Question: I have a <URL>, if the password is correct.
Here is the script I run:
'''
<script>
var dataGlobal;
$('#in1').click(function(){
var reply = prompt("Password", "");
if(!reply) return; // user pressed cancel
$.post('/~std10093/scheduler_pass.php', {elements: reply}, function(data) {
if(data != "not")
alert("Password ok, press the second button to enter scheduler");
else
alert("prits");
dataGlobal = data;
});
});
$('#in2').click(function(){
window.open(dataGlobal);
});
</script>
'''
Now the user has to click the first button, give the password and then click the other button which will open the new url. I want to do this only with one button, is it possible?
If I modify the code above and move 'window.open(dataGlobal);' into the body of the 'if(data != "not")' (which is the body that we will go into if the password is correct), firefox will prevent the new page from loading, since it prevents pop-up windows.

In the image above, one can see also the two buttons I was referring to previously.
---
Ideally I would like to replace 'window.open()' with something that will not trigger the prevention of a pop-up window.
---
EDIT
I want to have another url for the actual page. The actual page is the scheduler from <URL>, which is public, thus the url of the login is public too. However, I want the url for the scheduler to be private, so that people I trust can access it without login.
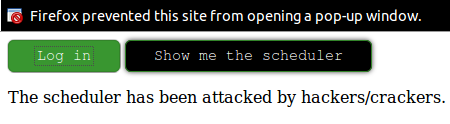
Answer: Rather than creating a popup why not just use the current window?
In which case change to:
'''
$('#in2').click(function(){
window.location.href = dataGlobal;
});
'''
'''
<script>
var dataGlobal;
$('#in1').click(function(){
var reply = prompt("Password", "");
if(!reply) return; // user pressed cancel
$.post('/~std10093/scheduler_pass.php', {elements: reply}, function(data) {
if(data != "not")
window.location.href = data;
else
alert("prits");
});
});
</script>
'''